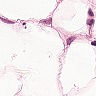
Metastatic tissue present: no